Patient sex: M
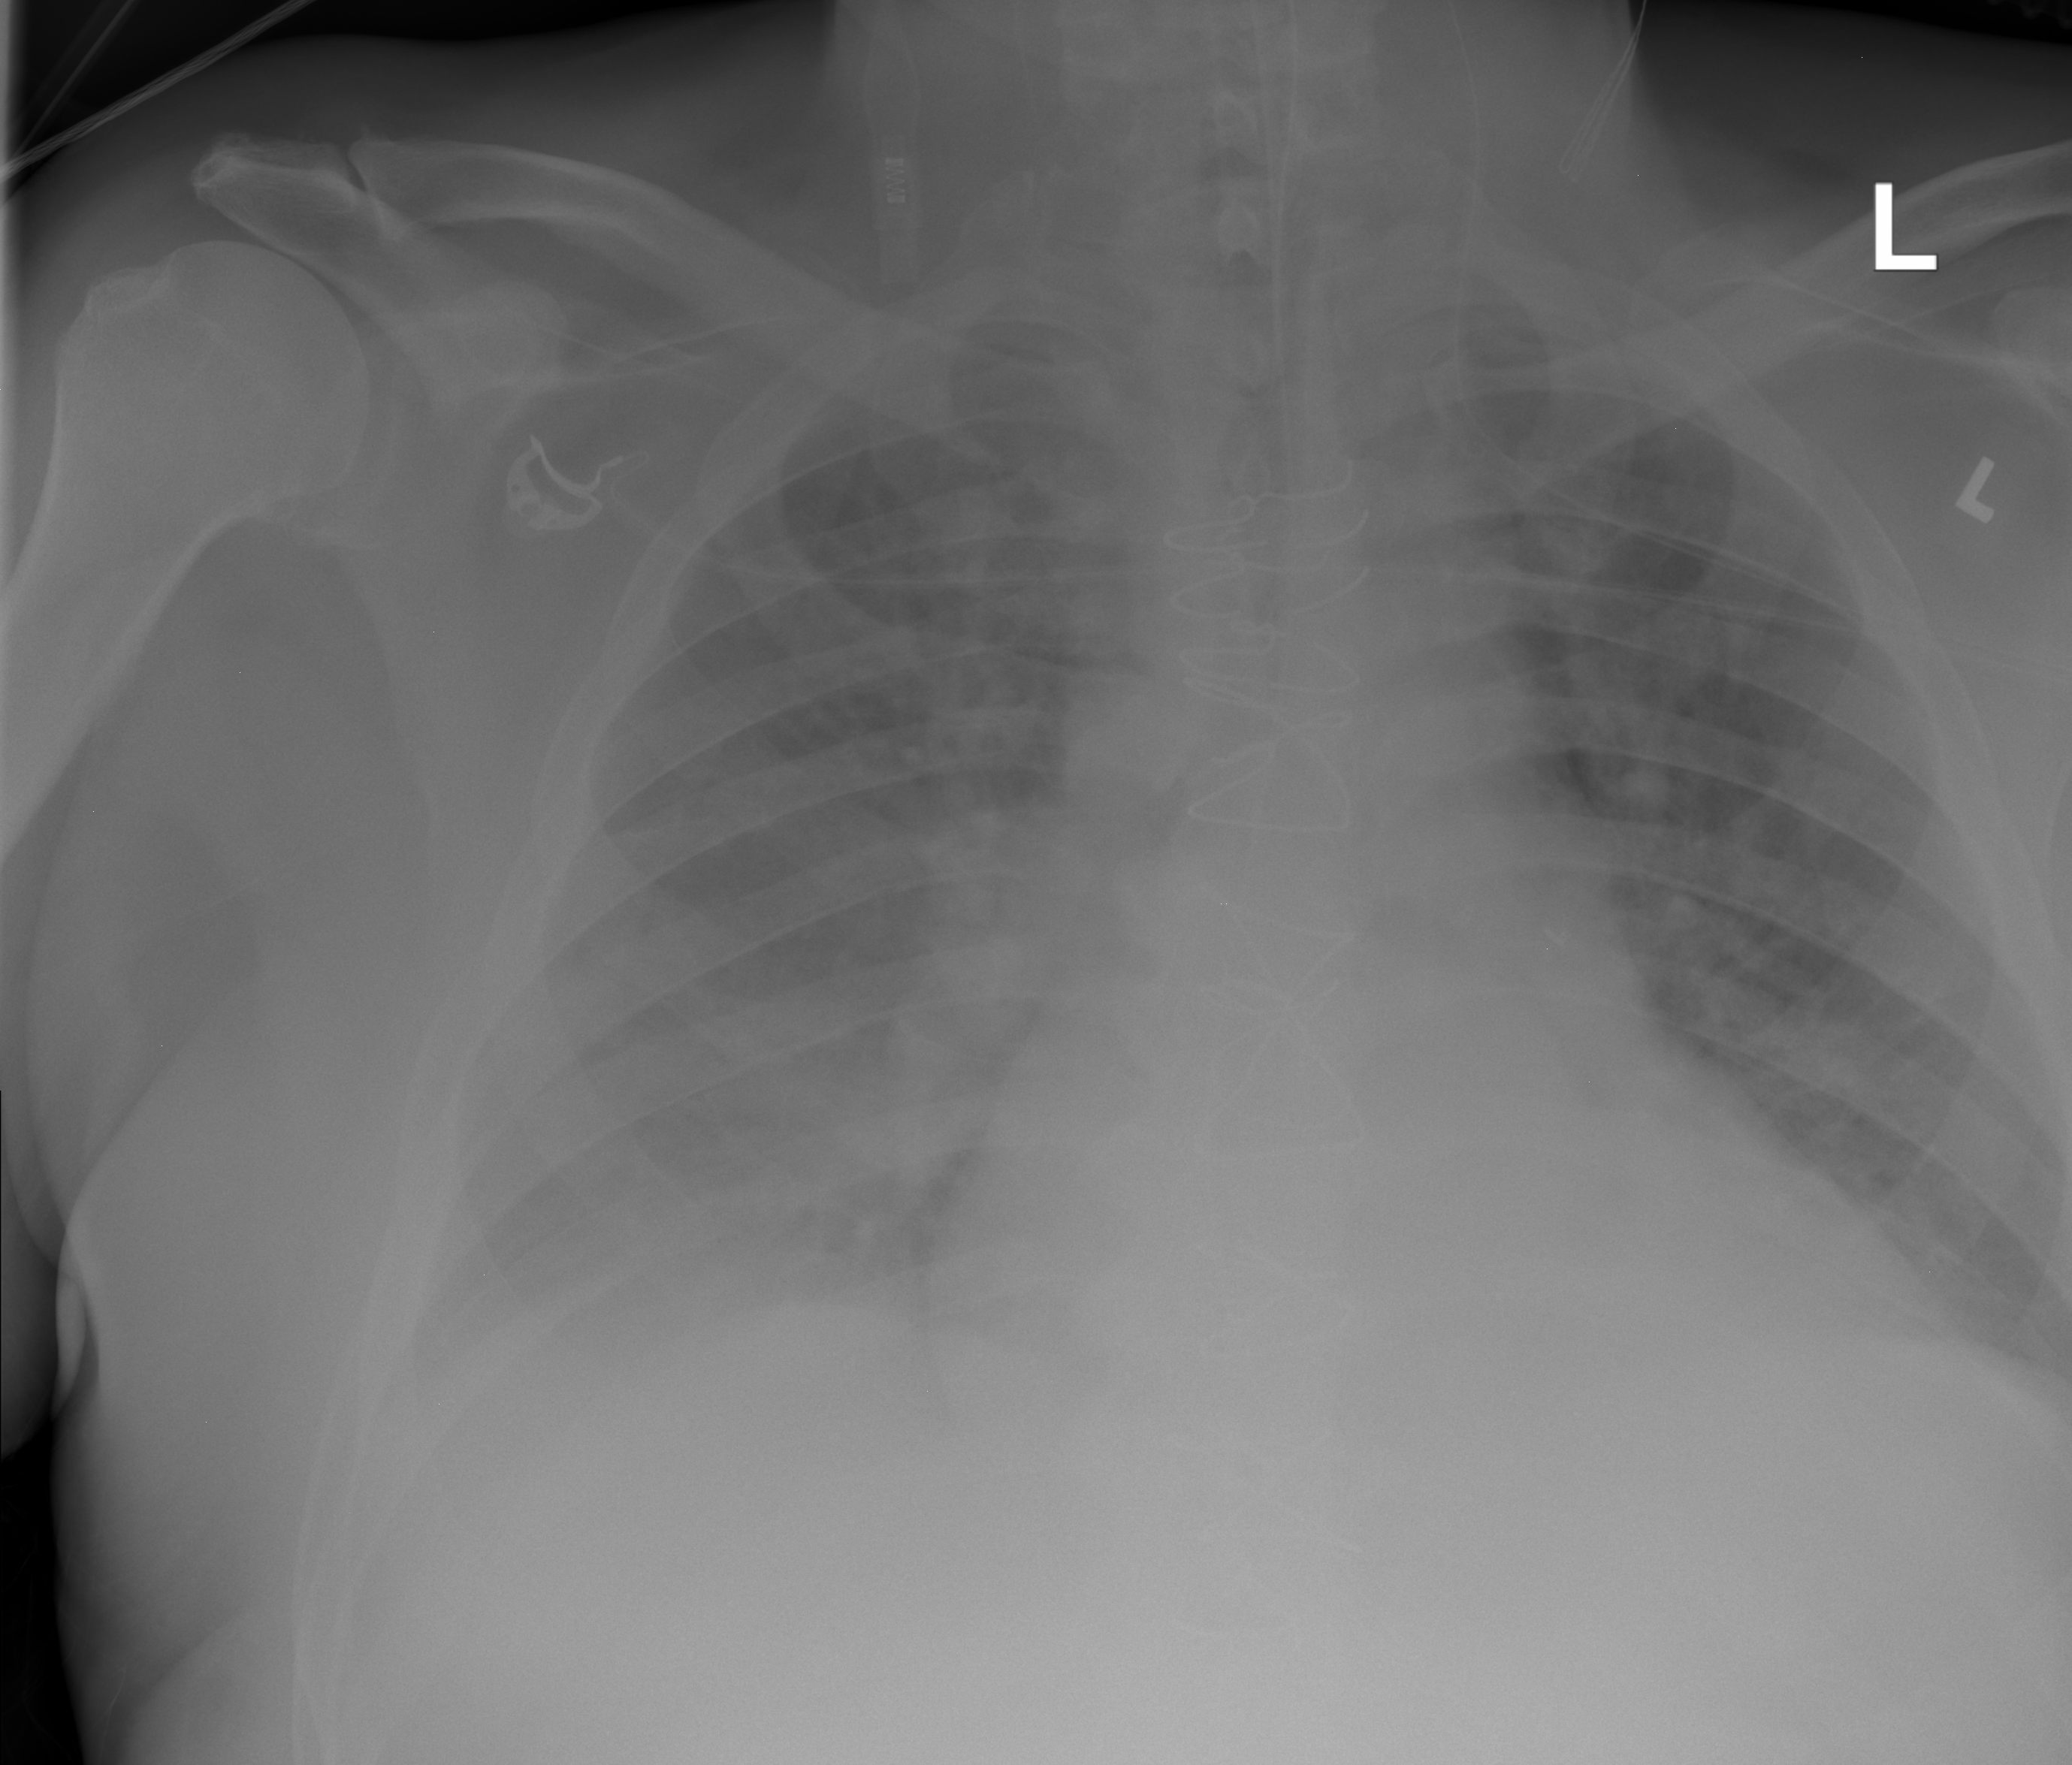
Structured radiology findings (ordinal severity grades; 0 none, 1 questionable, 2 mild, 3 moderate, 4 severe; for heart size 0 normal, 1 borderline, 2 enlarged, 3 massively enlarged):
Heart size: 2
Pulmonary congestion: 3
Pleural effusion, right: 2
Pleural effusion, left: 0
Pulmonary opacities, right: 2
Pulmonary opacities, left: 2
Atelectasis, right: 2
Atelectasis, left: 2